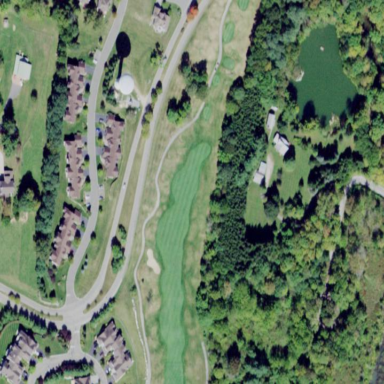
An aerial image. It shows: Area of rough grass used for golf.